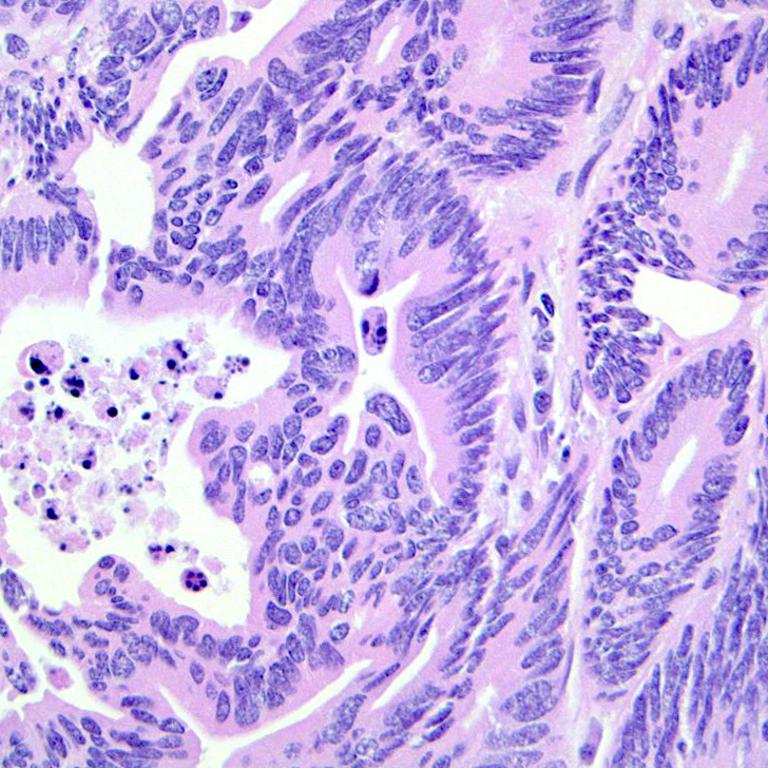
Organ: colon
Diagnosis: adenocarcinomas